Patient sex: M
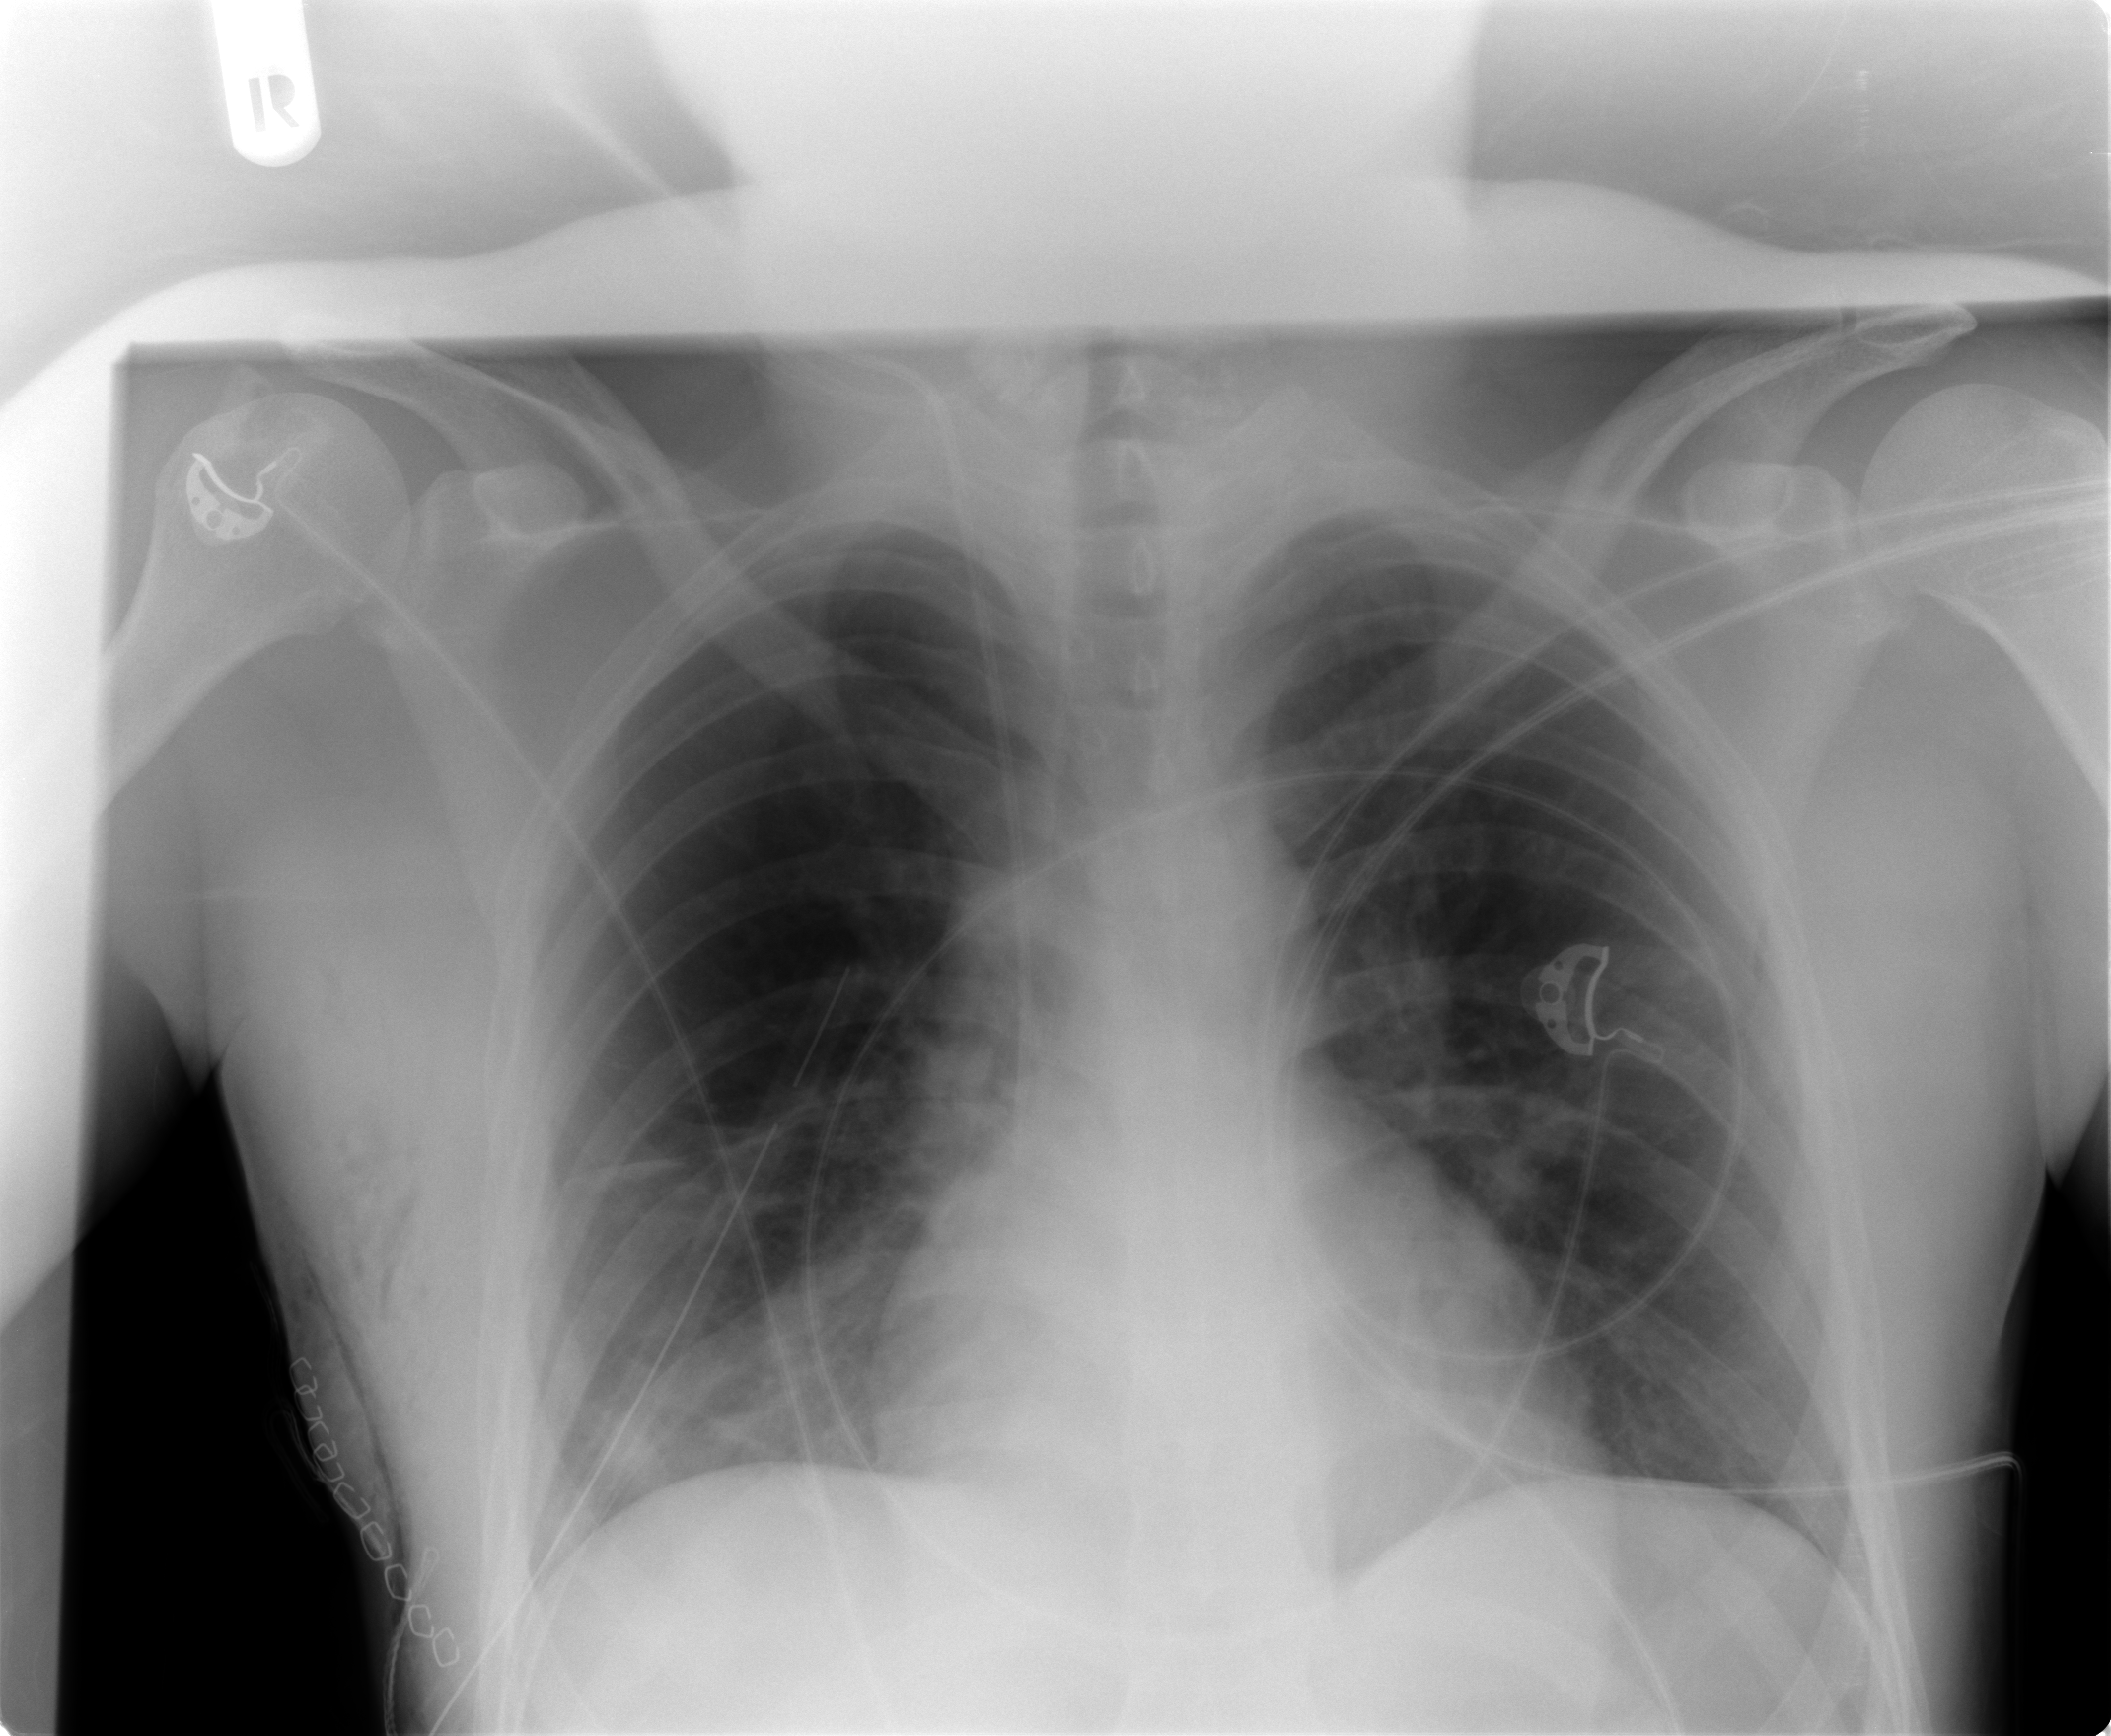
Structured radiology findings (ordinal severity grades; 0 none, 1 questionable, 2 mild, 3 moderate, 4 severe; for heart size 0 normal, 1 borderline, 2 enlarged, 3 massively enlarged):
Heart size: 0
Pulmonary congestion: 0
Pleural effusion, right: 2
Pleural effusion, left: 0
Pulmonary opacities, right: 2
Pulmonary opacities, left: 0
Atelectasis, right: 2
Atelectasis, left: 0